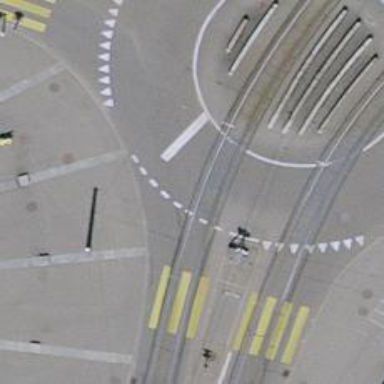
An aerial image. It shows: Road with traffic signals.